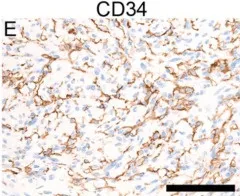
Histopathological analysis and copy number variation (CNV) profile. Immunohistochemistry CD34 , respectively. A small subset of tumor cells in focal small clusters expressed GLUT1.
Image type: pathology (immunostaining)